Question: I am using <URL>
I would like to make the matching chars also red, but cannot locate the piece of CSS or Javascript they have.

Their project is on <URL>.
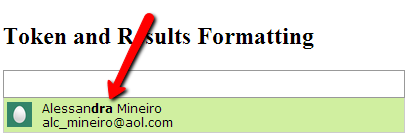
Answer: Using chrome developer tools I found out that is formatting search results like the following:
'''
<ul style="display: block; overflow: hidden;">
<li class="token-input-dropdown-item2-facebook">Trad<b>in</b>g Spouses</li>
<li class="token-input-dropdown-item-facebook">T<b>in</b> Man</li>
</ul>
'''
So it is not using a css class to highlight the matching chars, it is doing it manually putting those chars inside a '<b>' tag. After a quick search in the javascript source file I was able to find this function:
'''
// Highlight the query part of the search term
function highlight_term(value, term) {
return value.replace(
new RegExp(
"(?![^&;]+;)(?!<[^<>]*)(" + regexp_escape(term) + ")(?![^<>]*>)(?![^&;]+;)",
"gi"
), function(match, p1) {
return "<b>" + escapeHTML(p1) + "</b>";
}
);
}
'''
Hence, I guess it is only a matter of modifying it to be able to customize the matching chars style. For instance, you could change the returning string to:
'''
return '<b class="match">' + escapeHTML(p1) + '</b>';
'''
And apply your styles to the css class.